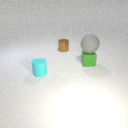
small cyan rubber cylinder to the left of small green rubber cube